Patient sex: M
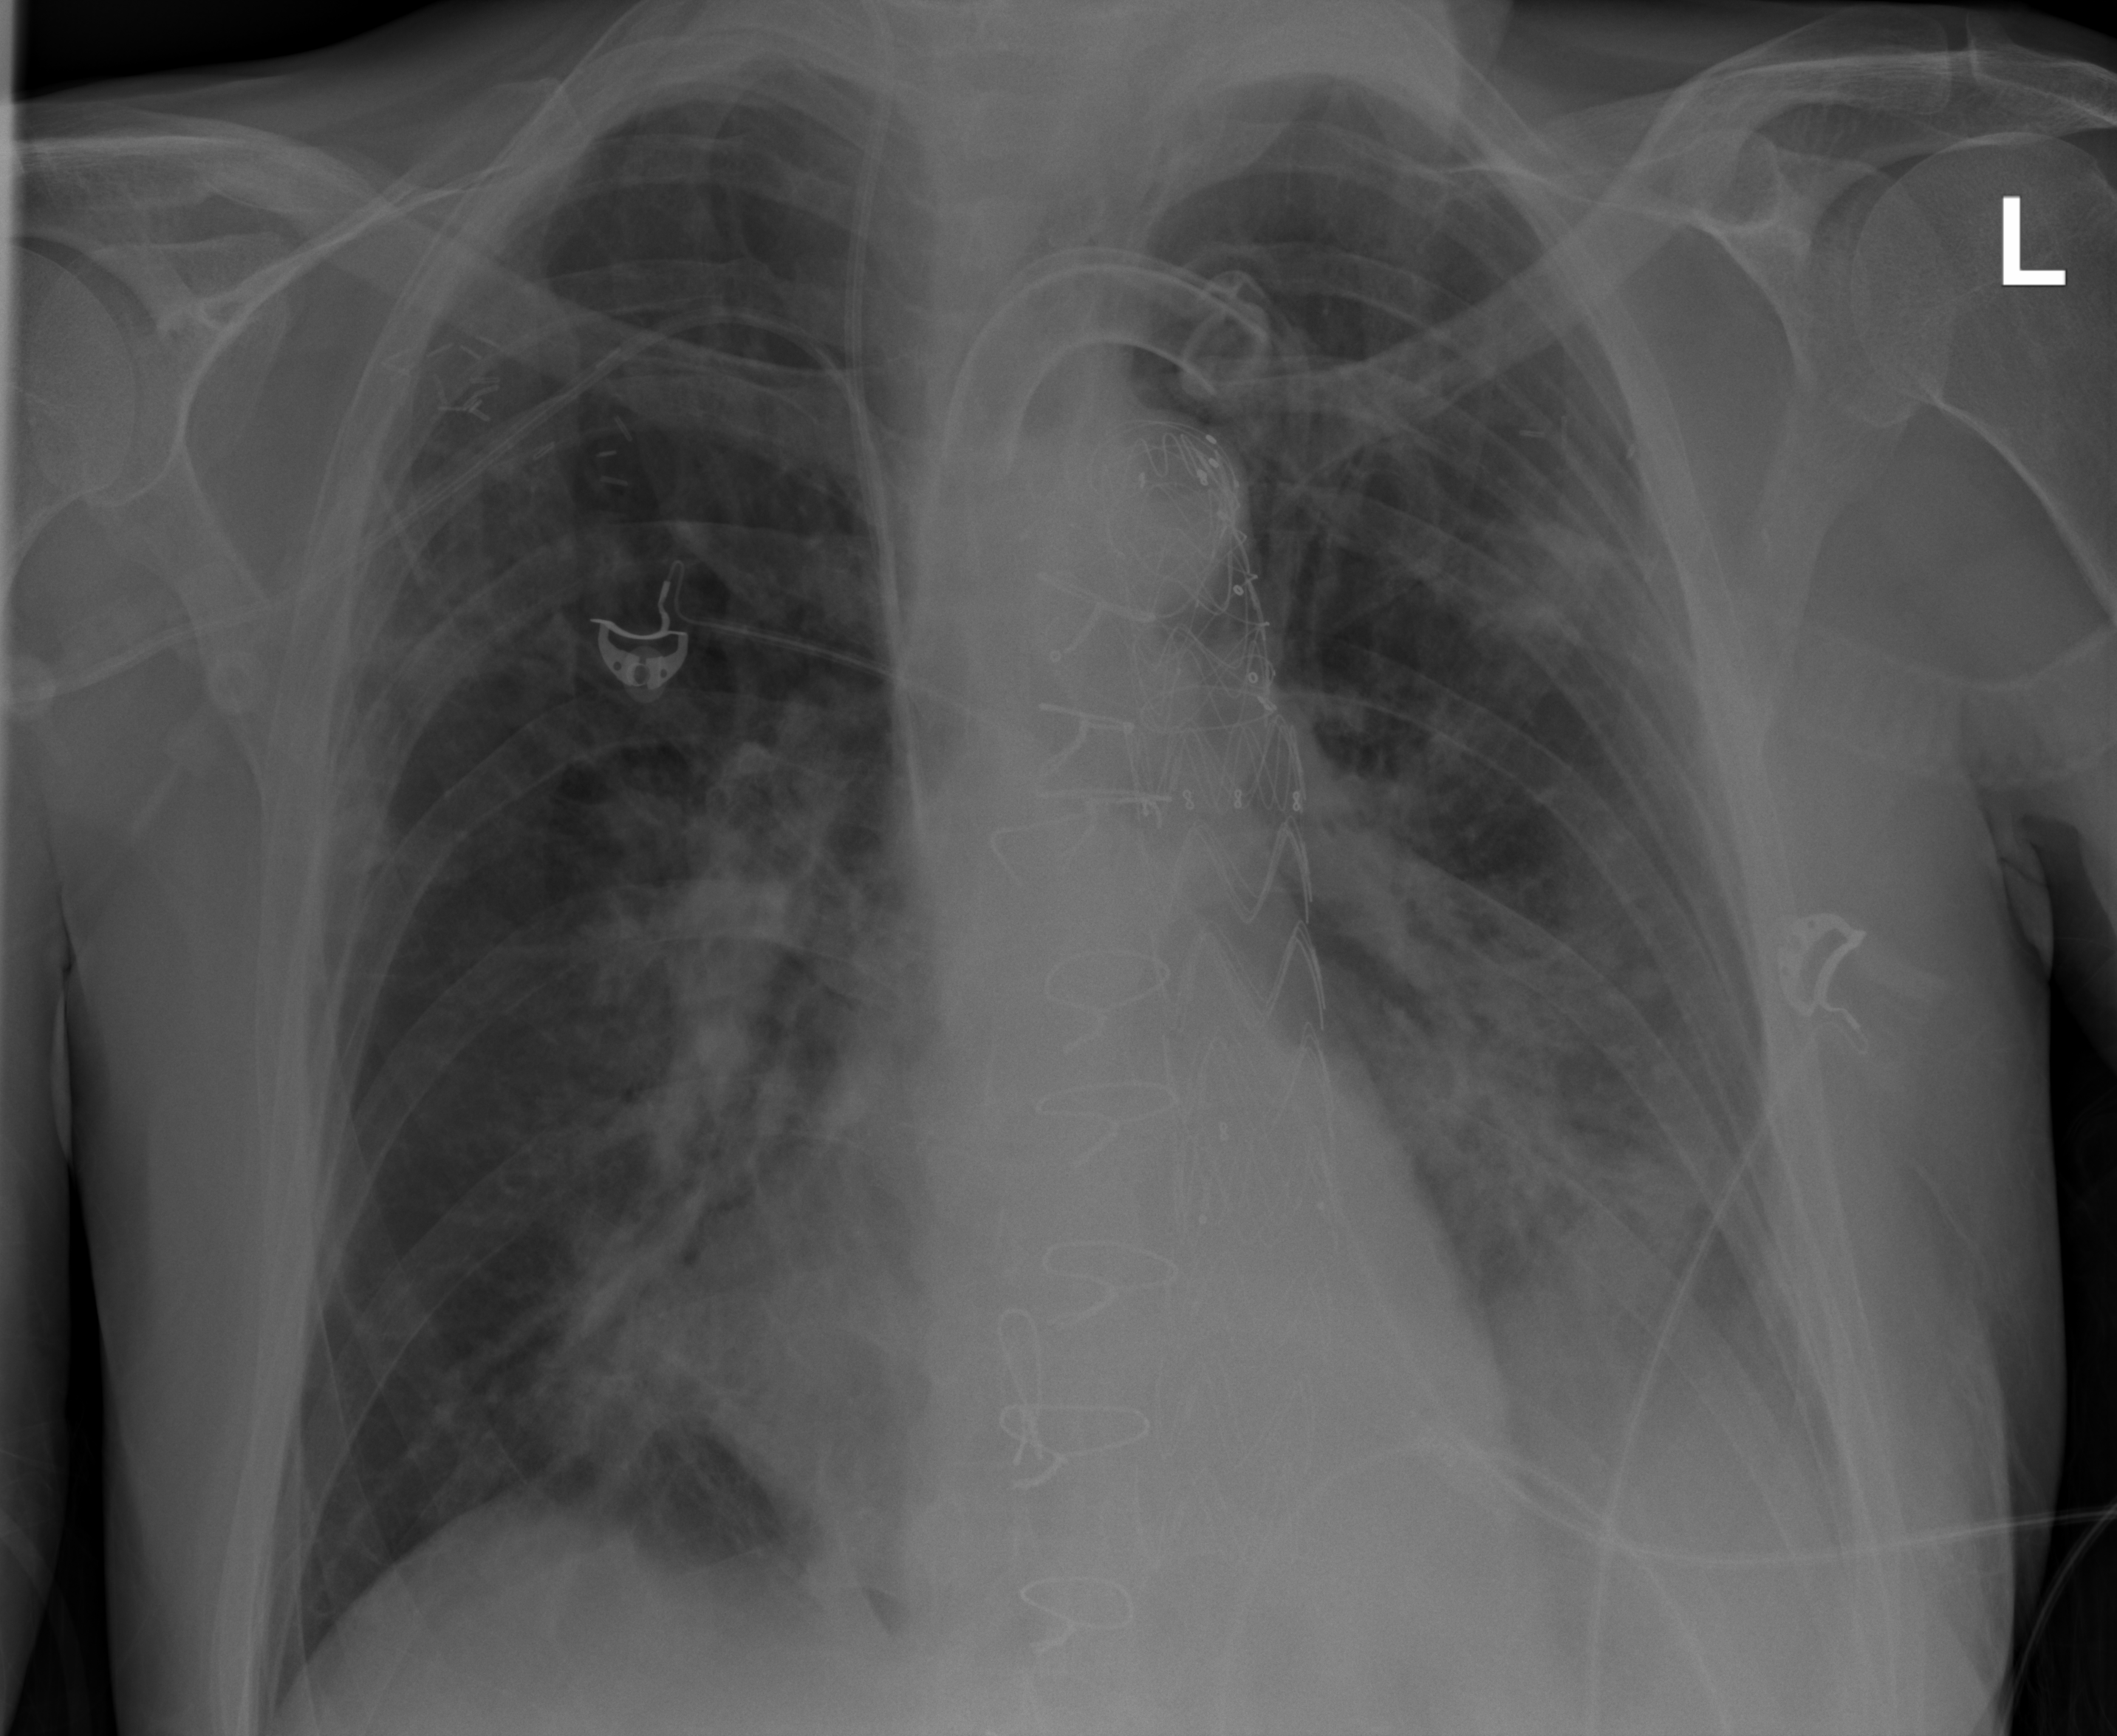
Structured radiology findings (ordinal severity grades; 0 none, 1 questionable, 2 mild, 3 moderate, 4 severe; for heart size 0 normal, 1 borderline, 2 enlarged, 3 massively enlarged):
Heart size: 0
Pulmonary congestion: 2
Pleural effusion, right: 0
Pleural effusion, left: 2
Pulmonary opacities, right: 2
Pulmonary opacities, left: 2
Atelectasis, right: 2
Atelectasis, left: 2